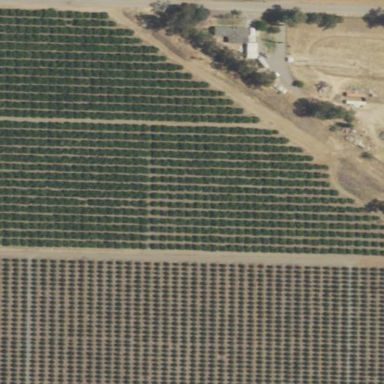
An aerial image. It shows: Orange orchard with rows of vibrant orange trees.